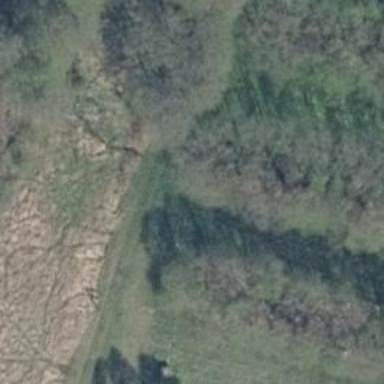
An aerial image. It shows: Row of trees in natural setting.